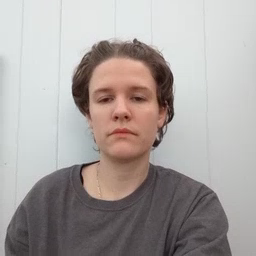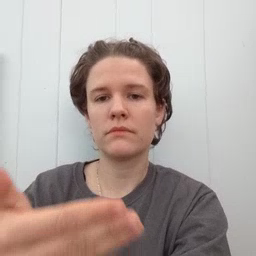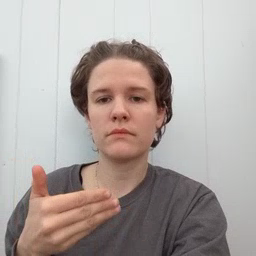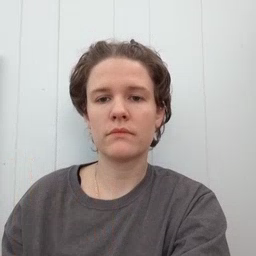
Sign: before